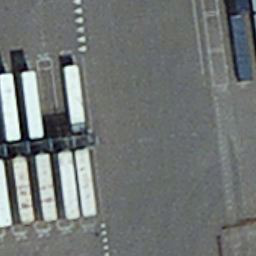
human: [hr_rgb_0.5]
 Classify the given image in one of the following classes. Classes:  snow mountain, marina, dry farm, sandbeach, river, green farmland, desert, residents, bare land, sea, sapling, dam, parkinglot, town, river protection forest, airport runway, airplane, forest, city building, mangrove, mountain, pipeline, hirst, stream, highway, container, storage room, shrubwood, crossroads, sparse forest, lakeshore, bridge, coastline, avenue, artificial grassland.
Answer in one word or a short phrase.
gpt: container